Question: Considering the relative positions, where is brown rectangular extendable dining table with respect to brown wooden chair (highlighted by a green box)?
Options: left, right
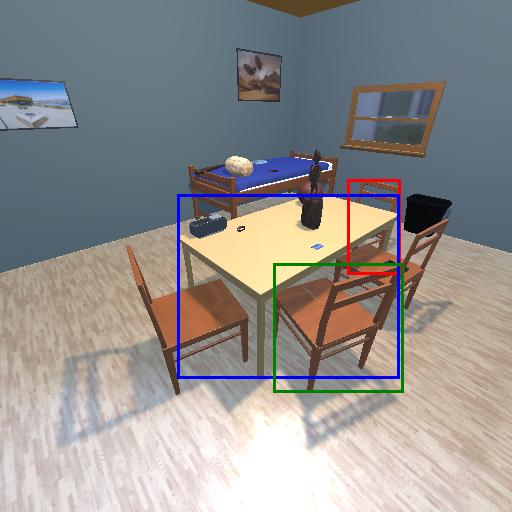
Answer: left